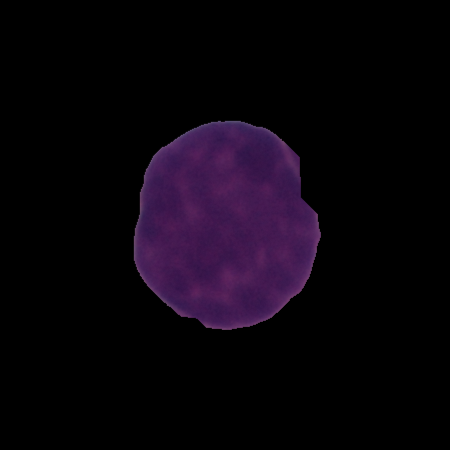
Label: cancer